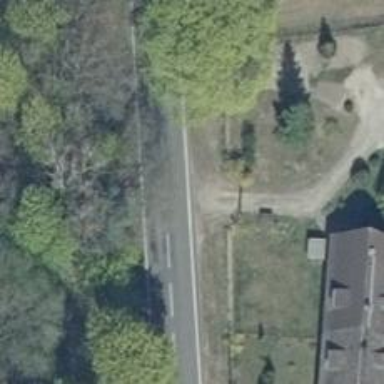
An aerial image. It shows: Secondary road with asphalt surface.